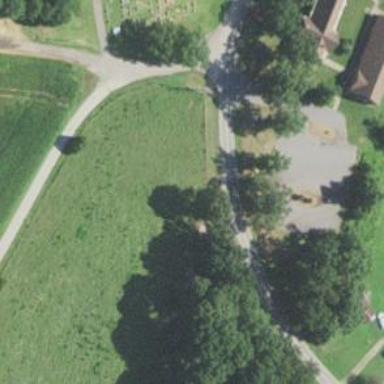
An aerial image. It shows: Driveway leading to service road.